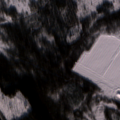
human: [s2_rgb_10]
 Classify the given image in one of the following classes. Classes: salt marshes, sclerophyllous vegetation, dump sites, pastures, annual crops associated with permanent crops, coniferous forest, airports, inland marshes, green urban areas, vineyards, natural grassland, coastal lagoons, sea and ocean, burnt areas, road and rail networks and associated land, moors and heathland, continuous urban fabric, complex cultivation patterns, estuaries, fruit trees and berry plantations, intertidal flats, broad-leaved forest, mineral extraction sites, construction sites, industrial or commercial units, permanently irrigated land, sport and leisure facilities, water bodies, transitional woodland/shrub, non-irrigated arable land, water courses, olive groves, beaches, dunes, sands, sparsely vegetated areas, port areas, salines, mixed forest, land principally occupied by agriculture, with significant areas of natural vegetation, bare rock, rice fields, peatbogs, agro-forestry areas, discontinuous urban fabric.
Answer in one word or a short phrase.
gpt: coniferous forest, mixed forest, transitional woodland/shrub, peatbogs